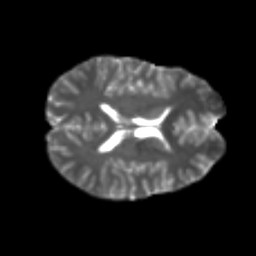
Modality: T2w
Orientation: axial
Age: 23
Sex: female
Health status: healthy
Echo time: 0.074 s